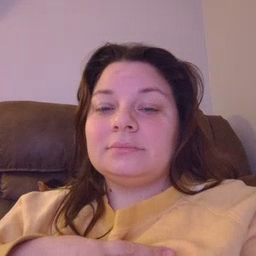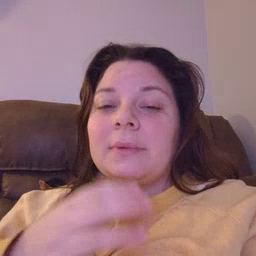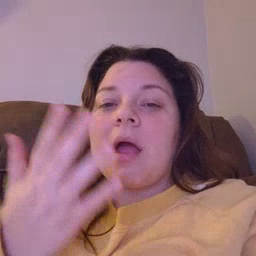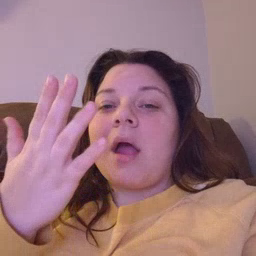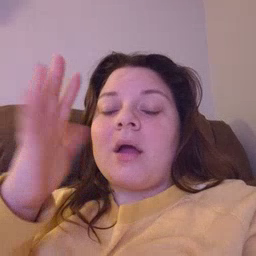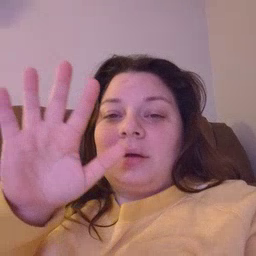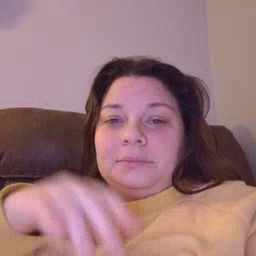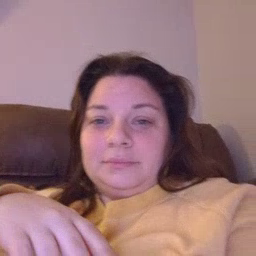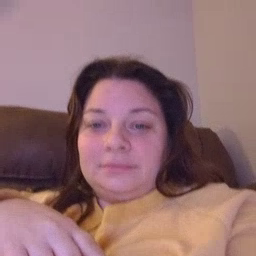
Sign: mitten